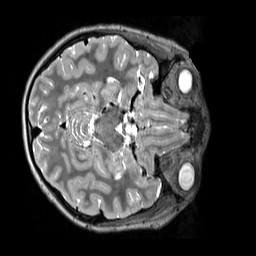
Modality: T2w
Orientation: axial
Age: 11
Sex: male
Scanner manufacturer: siemens
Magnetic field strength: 3 T
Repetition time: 3.2 s
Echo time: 0.408 s